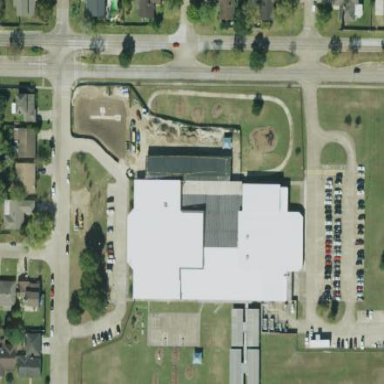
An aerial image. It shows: School.